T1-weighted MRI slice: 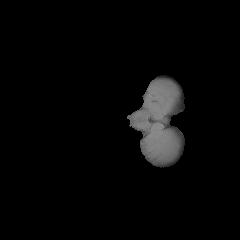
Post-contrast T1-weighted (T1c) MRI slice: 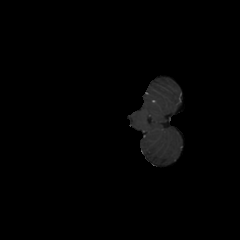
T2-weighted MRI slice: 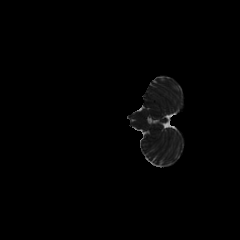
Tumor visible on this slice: no